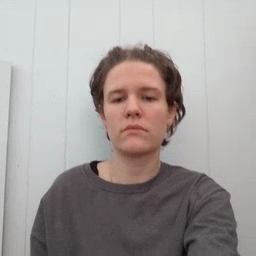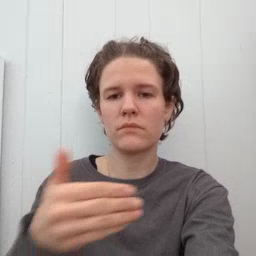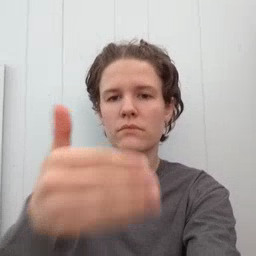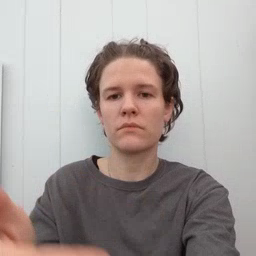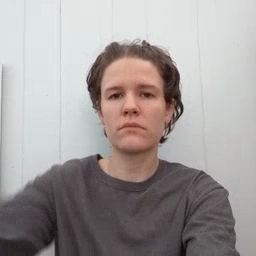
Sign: after